Question: I am trying to change the value of the onblur attribute of a text input after the page has finished loading.
When I do the following, it simply fires the function:
'ip.onblur = stopCalcUpInt(this,10);'
When I do the following, I have success:
'ip.onblur = function onblur(event){stopCalcUpInt(this,10);}'
Unfortunately, the whole point of this is to be able to dynamically set the second parameter for stopCalcUpInt(). If I hard code a value for it... it works fine... but any attempts to pass varibles to this fails... instead of putting the value of the variable as the second param it just puts the plain text of the variable name itself. Here is ideally what I am TRYING to do:
'ip.onblur = function onblur(event){stopCalcUpInt(this,this.value);}'
In this example, when I alert the ip.onblur I get:

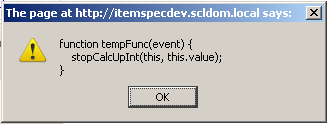
Answer: The answer to getting this to work was super easy, yet not overly obvious. Instead of:
'ip.onblur = function onblur(event){stopCalcUpInt(this,this.value);}'
I did this:
'ip.setAttribute('onblur','stopCalcUpInt(this,'' + ip.value + '');');'
Works perfectly... no more banging my head against the wall! Yay!